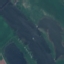
Land use / land cover class: River